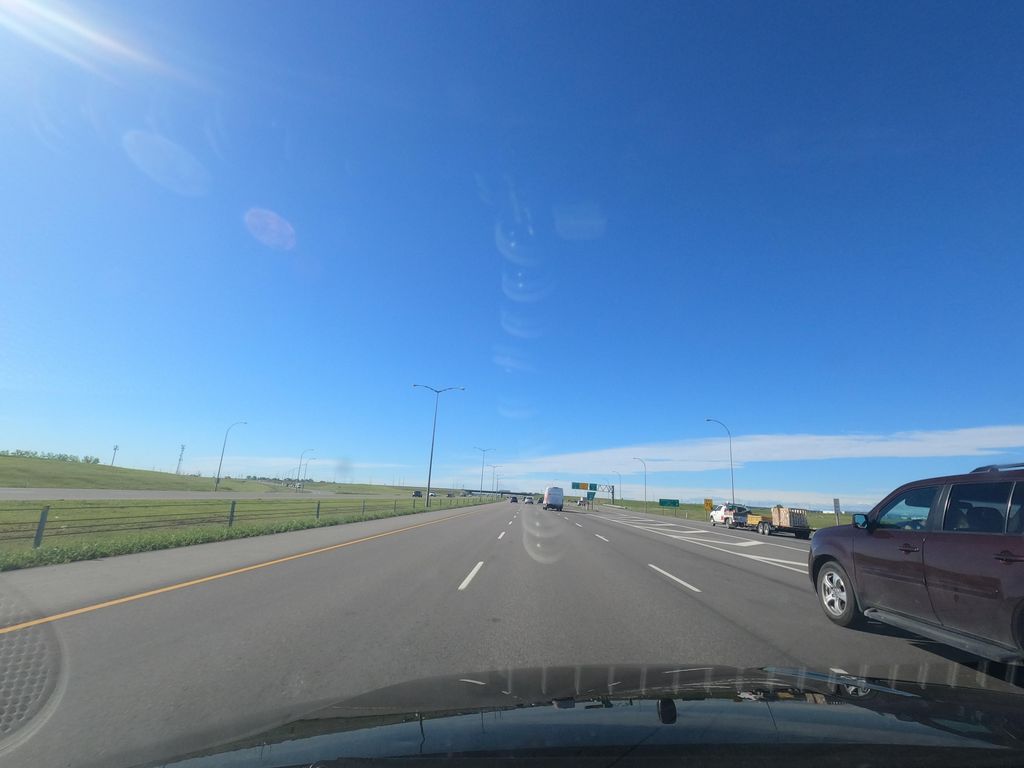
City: calgary